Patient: sex M, age 83
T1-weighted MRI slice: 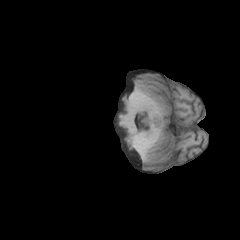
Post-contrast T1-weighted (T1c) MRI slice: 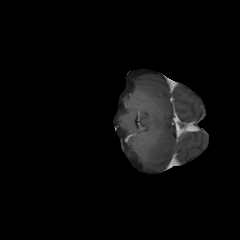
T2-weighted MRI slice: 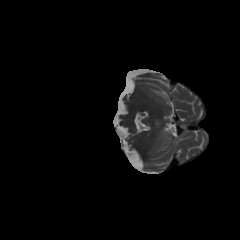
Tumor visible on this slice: no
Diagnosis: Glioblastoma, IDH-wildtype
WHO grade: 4